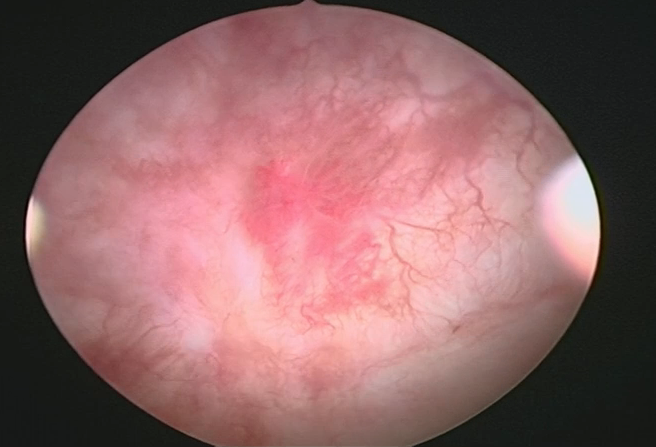
Modality: WLC
Class: Malignant
Subclass: HighGradePapillary
Lesion: L2
Stage: Ta
Morphology: Non-papillary
Bladder cancer association: Yes